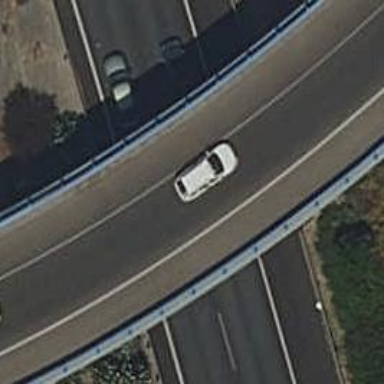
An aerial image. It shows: Bridge on motorway link.